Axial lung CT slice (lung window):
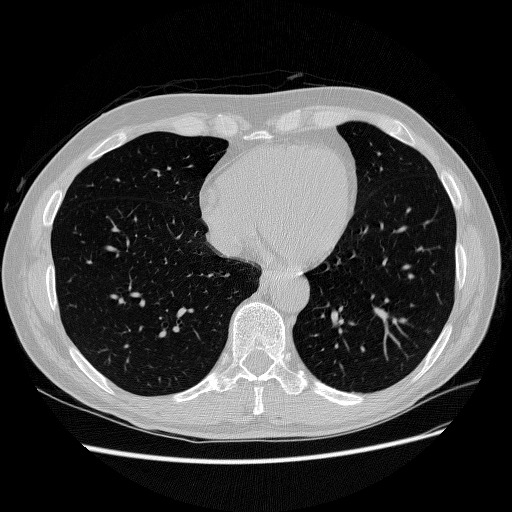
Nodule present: no